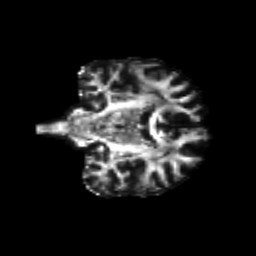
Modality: FA
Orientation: coronal
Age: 58
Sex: male
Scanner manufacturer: siemens
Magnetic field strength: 3 T
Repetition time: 8.6 s
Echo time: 0.095 s